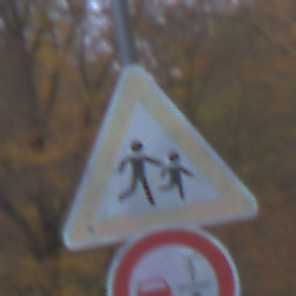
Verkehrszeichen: KinderLinks
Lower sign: VerbotUeberholenEinspurigeFahrzeuge
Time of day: SunriseSunset
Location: Outdoor (Nature)
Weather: PartlyCloudy
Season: Autumn
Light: Natural